Question: i want to put the link "forget" like this :

but i am not able achieve this:
i try to change the postion : absolute in css for link
html like this :
'''
<div>
<input id="txtPassword" type="password" class="textfield password" placeholder="Password" />
<a id="lnkforget" class="hyperlink" style="float: right; margin-right: 5px;">Forgot</a>
</div>
'''
my demo : <URL>
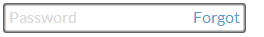
Answer: You can use this:
'''
<div style="position: relative;">
<input id="txtPassword" type="password" class="textfield password" placeholder="Password" />
<a id="lnkforget" class="hyperlink" style="float: right; margin-right: 5px;position: absolute;top: 7px;right: 0px;">Forgot</a>
</div>
'''
<URL>
And in your container 'div' 'position:relative' and in your '#lnkforget' set 'position:absolute' with 'right: 0px'.
Also after @quantumwannabe comment:
> you can add padding-right: 55px and box-sizing: border-box to the
input element